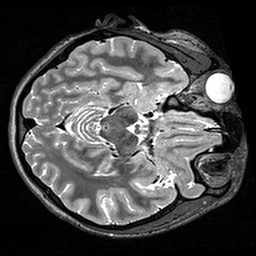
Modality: T2w
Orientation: axial
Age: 20
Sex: female
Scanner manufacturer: siemens
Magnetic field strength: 3 T
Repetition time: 3.2 s
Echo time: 0.567 s